Question: Its my first time working with an XML file and I am using SimpleXML.
I am under the impression that doing '$xml->dni-listings->get-listings-by-day->current->date' is possible? but I dont know how to do it. Currently the only way that I managed to do it is with the following code. but i find it too long winded for something that, surely, should be more simple?
My XML file is here <URL>

'''
$file = file_get_contents ('http://www.dmax.it/tvl-fe/day/?type=day&channel_code=DXIT-IT&filter=1130&date=<PHONE>');
$xml = new SimpleXMLElement ($file);
foreach($xml->children()->children() as $child)
{
echo $child->getName() . "<br />";
if ('current' == $child->getName()){
echo $child->date . "<br />";
}
}
'''
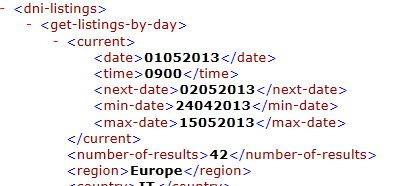
Answer: Ok, after a lot of trial and error I found the solution.
Apparently there are several ways to get to the child elements one is by invoking 'children()' this would then make available all children at that level.
This is how I got the 'date':
'''
$xml->children()->children()->current->date;
'''
and for the hyphen attributes this is how I accessed them:
'''
$xml->children()->children()->{'previous-date'}->formatted;
'''
Also I found this other way of doing this
'''
$namespacesMeta = $xml->getNamespaces(true);
$xml->children(@$namespacesMeta['dni-listings'])->children(@$namespacesMeta['get-listings-by-day'])->children(@$namespacesMeta['current'])->date;
'''
I putted the @ before the variable because other wise I get this 'Notice: Undefined index: get-listings-by-day in C:\xampp\htdocs\test.php on line 8' but this is another way of doing this
the issue with my original problem is due to the fact that things were hyphen and my path should have looked more like
'''
$xml->{'get-listings-by-day'}->current->date
'''